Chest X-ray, PA view. Patient: 78 years old, sex M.
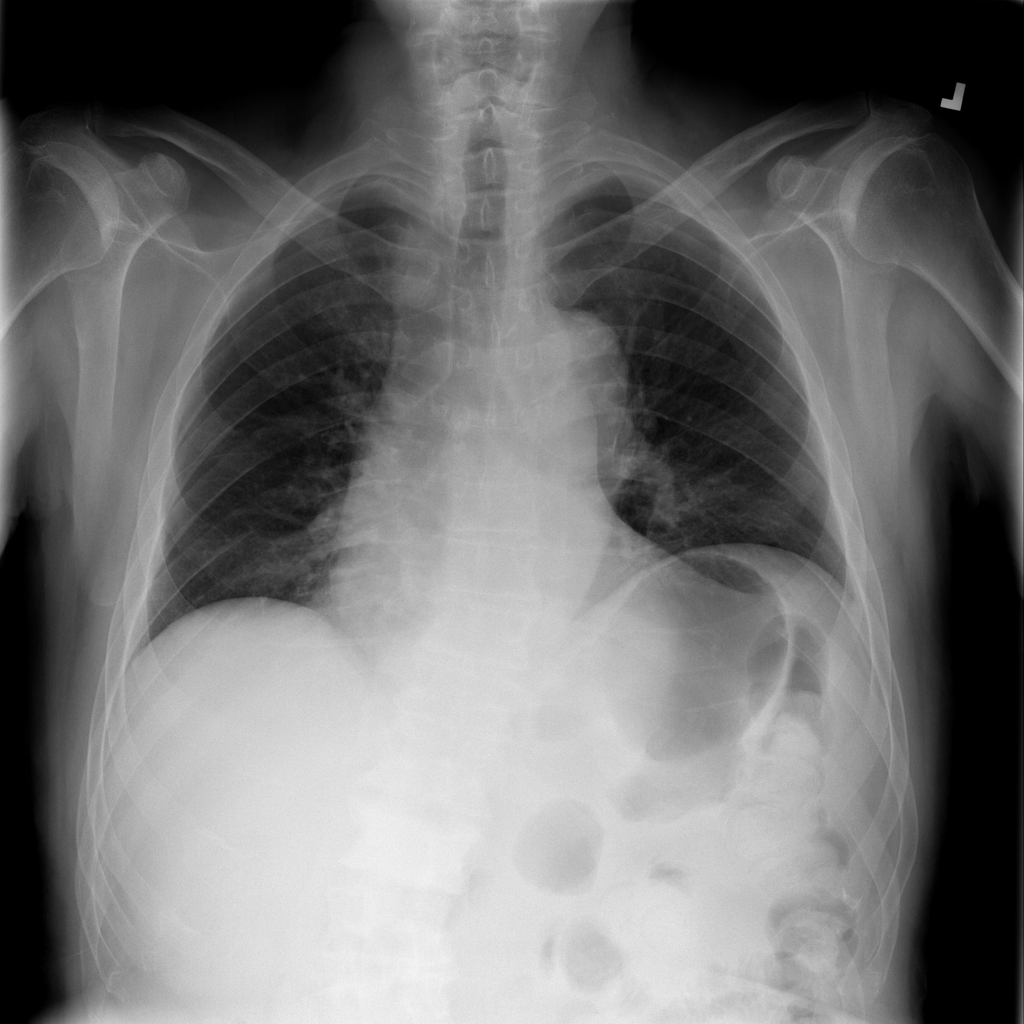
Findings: No Finding